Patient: sex F, age 53
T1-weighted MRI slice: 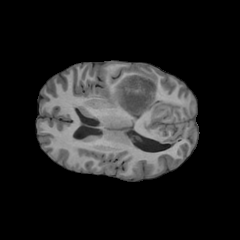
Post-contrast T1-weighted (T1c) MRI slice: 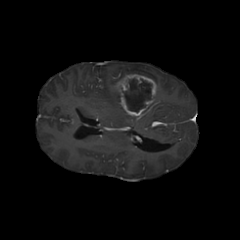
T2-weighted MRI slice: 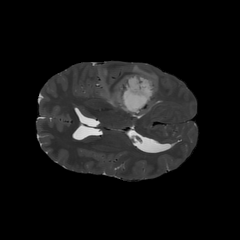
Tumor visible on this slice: yes
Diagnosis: Glioblastoma, IDH-wildtype
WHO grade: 4